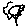
Label: flower